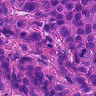
Metastatic tissue present: yes